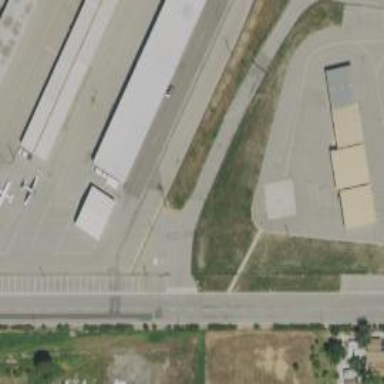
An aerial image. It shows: Transportation building.